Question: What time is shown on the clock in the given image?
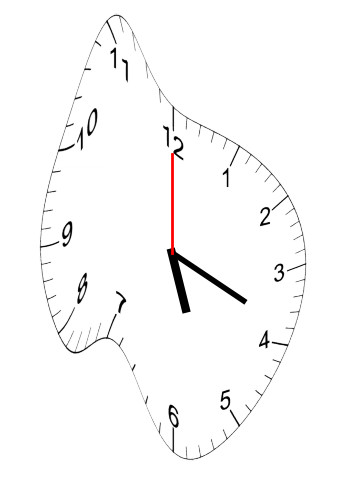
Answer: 05:19:00